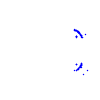
Particle: proton